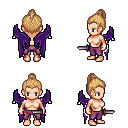
a pixel art fantasy rpg character, female body template, human, light skin, purple wings, magenta pants, light blonde short topknot hairstyle, dagger, four views (front, back, left, right), 2x2 character sprite sheet, small pixel art, hard edges, no anti-aliasing